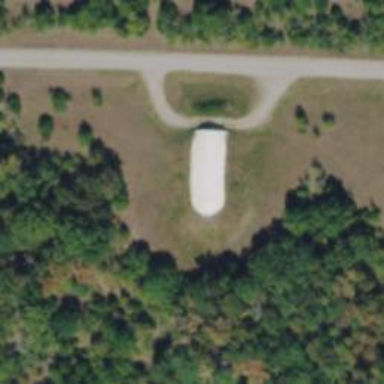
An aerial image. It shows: Military bunker for protection and defense.